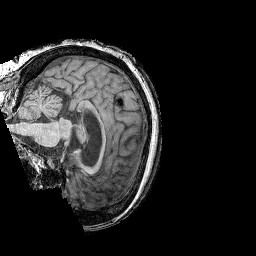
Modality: T1w
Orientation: sagittal
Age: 65
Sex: female
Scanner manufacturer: siemens
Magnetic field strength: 3 T
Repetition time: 2.25 s
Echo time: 0.00411 s